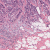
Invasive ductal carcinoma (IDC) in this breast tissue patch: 1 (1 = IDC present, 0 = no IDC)